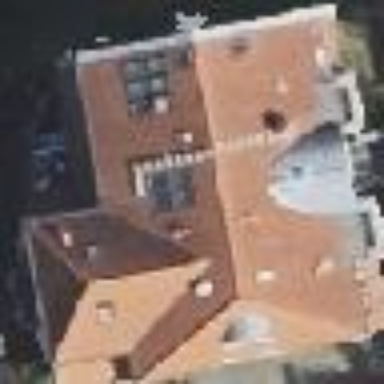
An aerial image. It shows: Apartments building with gambrel roof.